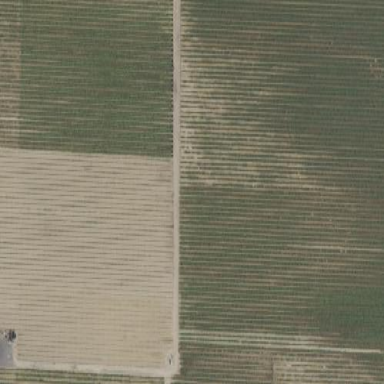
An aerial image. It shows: Vineyard.